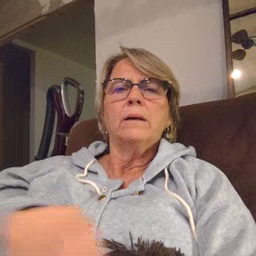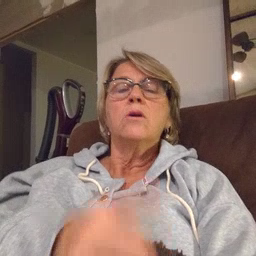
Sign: quiet